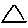
Label: triangle